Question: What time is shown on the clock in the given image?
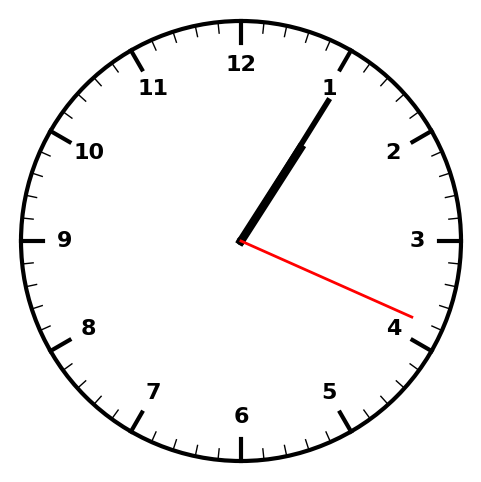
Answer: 01:05:19